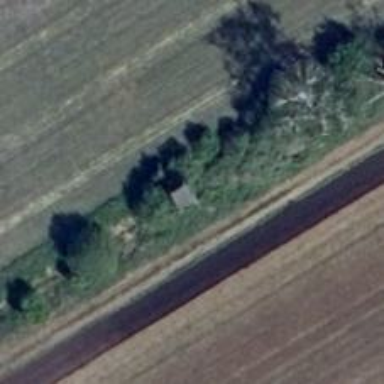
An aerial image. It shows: Hunting stand.